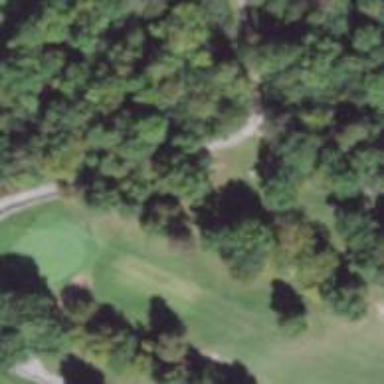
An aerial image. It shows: Path for both roads and golfers.